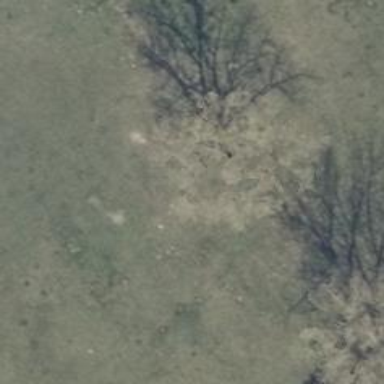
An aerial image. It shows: Deciduous tree with broadleaved leaves.